Platform: macOS
Application: Arc Browser
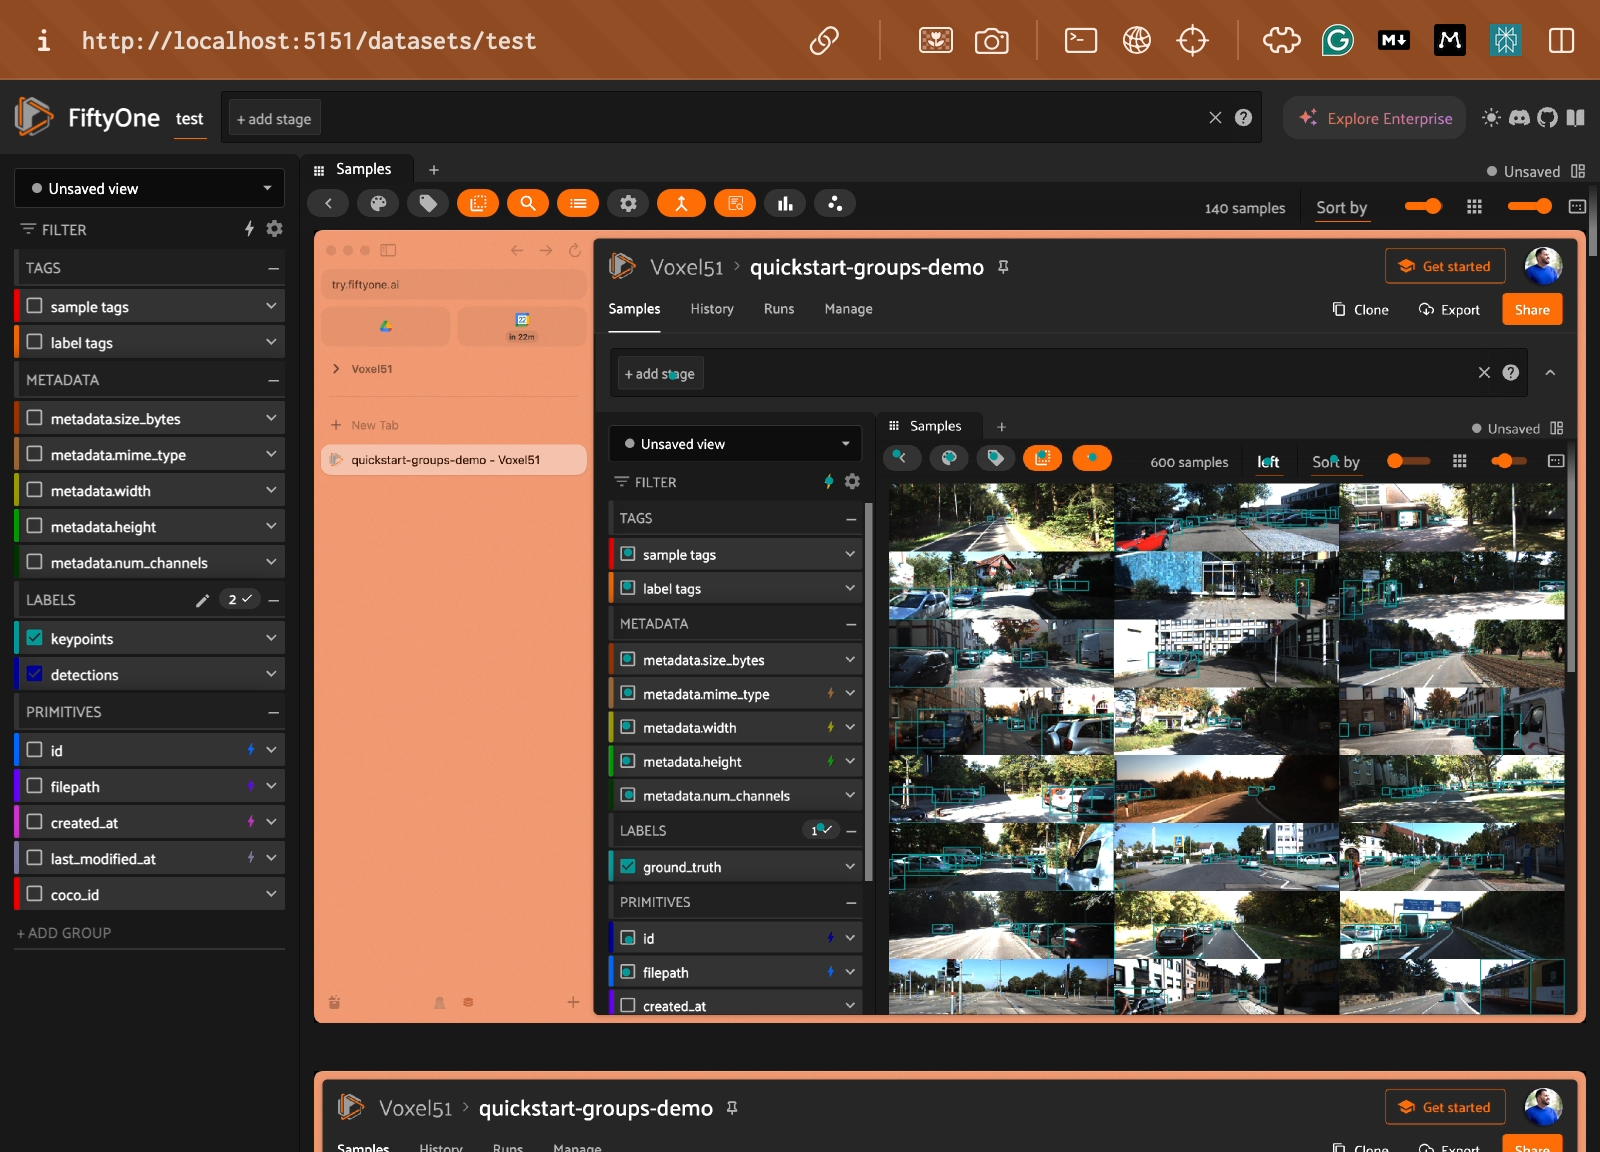
task_description: Open the embeddings panel
action_type: click
element_info: Icon
steps_since_start: 1